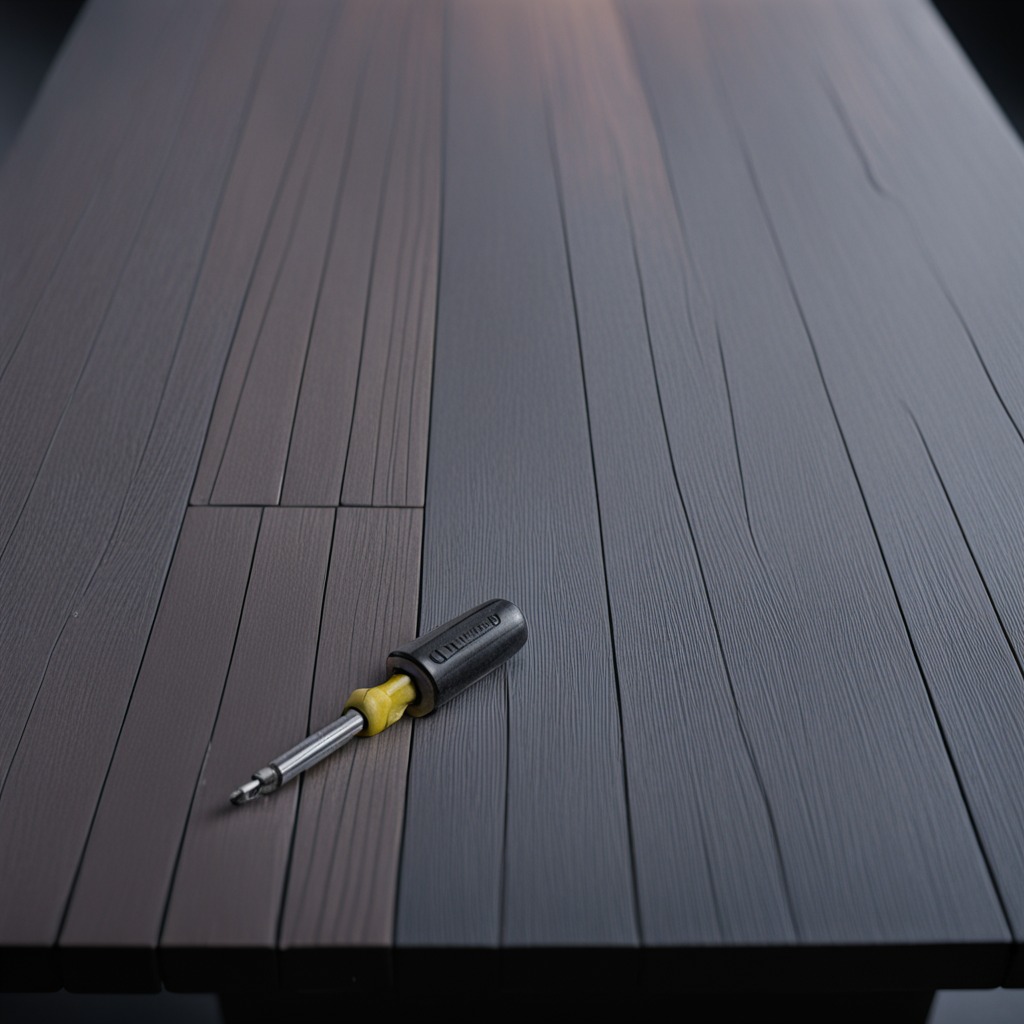
A screwdriver lies on a table with faint burn marks in a small garage at twilight.